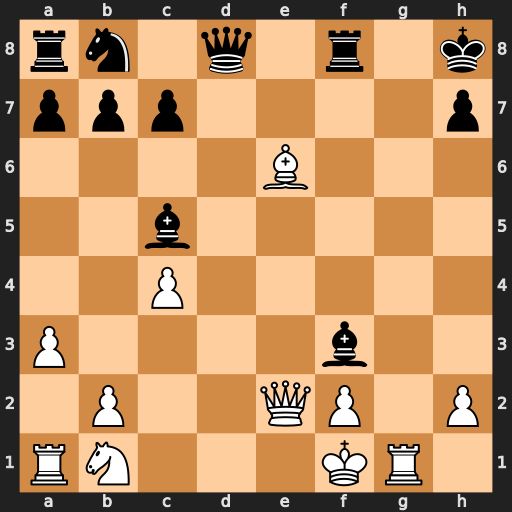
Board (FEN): rn1q1r1k/ppp4p/4B3/2b5/2P5/P4b2/1P2QP1P/RN3KR1
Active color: w
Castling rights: -
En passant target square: -
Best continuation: Qe5+ Rf6 Qxf6+ Qxf6 Rg8#